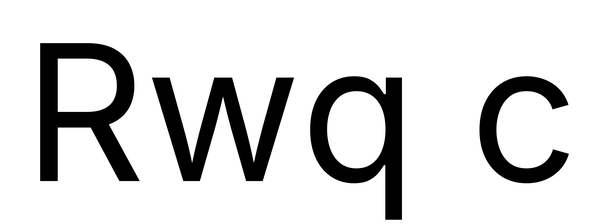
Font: Inter_Regular